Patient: sex M, age 75
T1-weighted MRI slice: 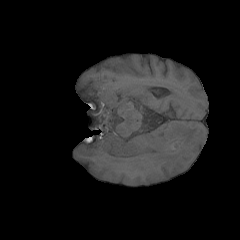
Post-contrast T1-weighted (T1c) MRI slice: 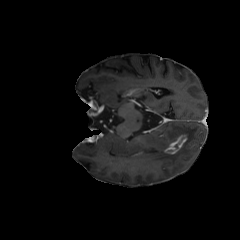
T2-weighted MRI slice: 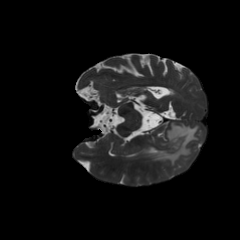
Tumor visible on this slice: yes
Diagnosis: Glioblastoma, IDH-wildtype
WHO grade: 4